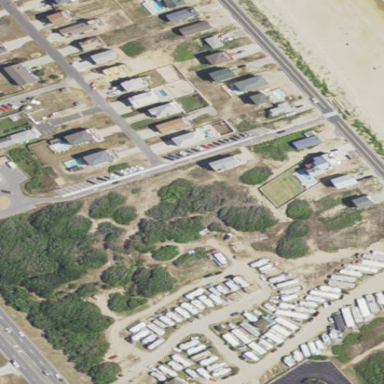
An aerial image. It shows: Caravan site for tourism.